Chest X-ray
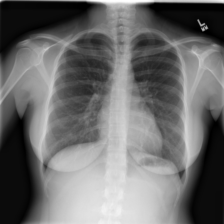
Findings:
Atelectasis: negative
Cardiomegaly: negative
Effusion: negative
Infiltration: negative
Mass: negative
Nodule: negative
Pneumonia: negative
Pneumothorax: negative
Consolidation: negative
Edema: negative
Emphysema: negative
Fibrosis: negative
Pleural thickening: negative
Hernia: negative